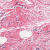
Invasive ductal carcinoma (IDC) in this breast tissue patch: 1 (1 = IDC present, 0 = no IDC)